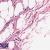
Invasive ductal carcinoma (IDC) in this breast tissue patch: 1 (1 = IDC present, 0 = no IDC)